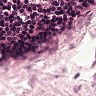
Metastatic tissue present: no